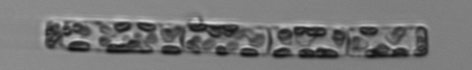
Label: Guinardia_delicatula